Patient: sex M, age 29
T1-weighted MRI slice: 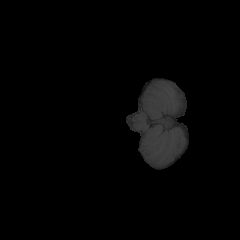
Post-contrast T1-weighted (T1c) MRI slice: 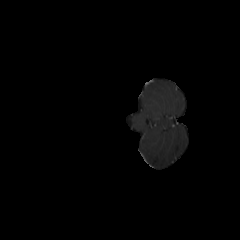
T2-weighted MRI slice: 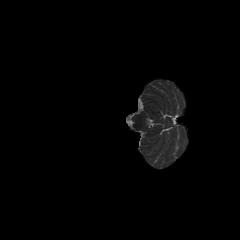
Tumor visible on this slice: no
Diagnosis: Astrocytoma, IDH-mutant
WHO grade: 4